Question: Here user can order their items and after confirmation of order they can download invoice file. After a quick Google I know about fpdf .but my question is how to create unique users invoice pdf through fpdf and php?
This is my cart page. When user click confirm oder they redirect into success page where they can download their invoice

<URL>
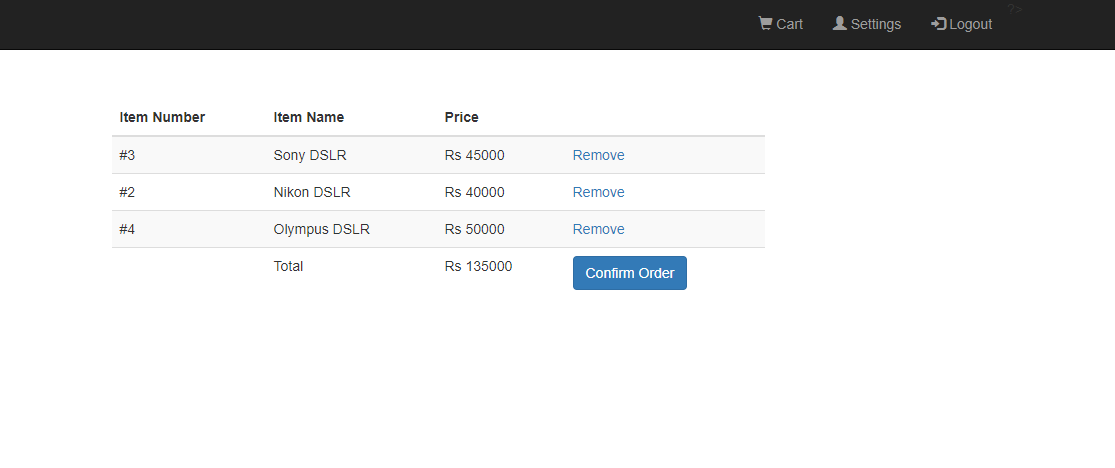
Answer: Firstly I would suggest to use <URL>
You can do following steps to generate pdf:
1. Gather all the data in session.
2. After confirming order get all the data from the session and use that data in generating pdf file
3. Use following link to get the example how to generate pdf. TCPDF Examples It will help you to code for generating pdf.
4. For unique user pdf generation you can rename the file name with user_id + timestamp